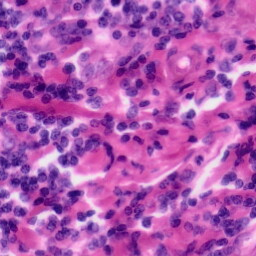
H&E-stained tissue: Tonsil